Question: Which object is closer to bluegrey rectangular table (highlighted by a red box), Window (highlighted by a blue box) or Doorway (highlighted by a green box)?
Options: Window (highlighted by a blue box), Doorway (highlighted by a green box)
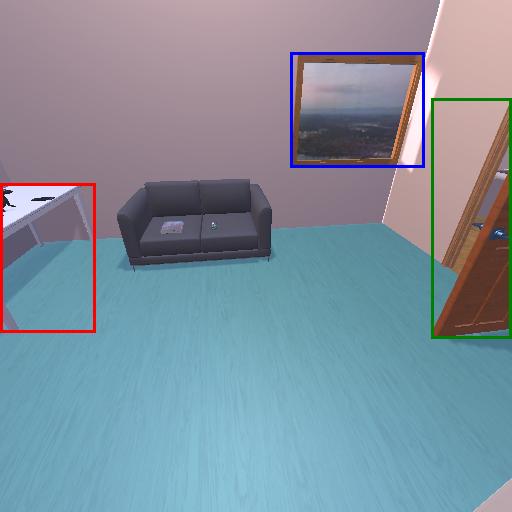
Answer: Window (highlighted by a blue box)